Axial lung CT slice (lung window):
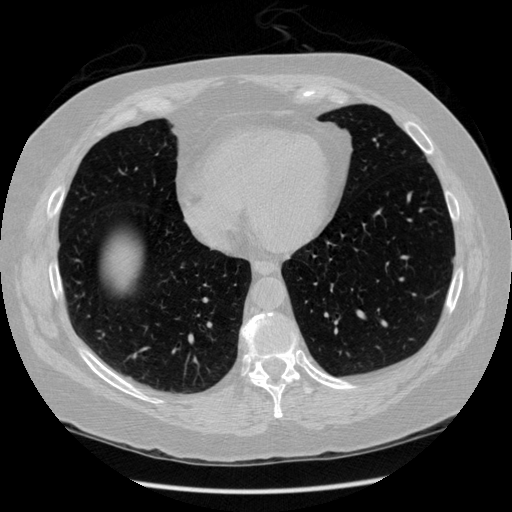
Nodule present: no